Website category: jobs
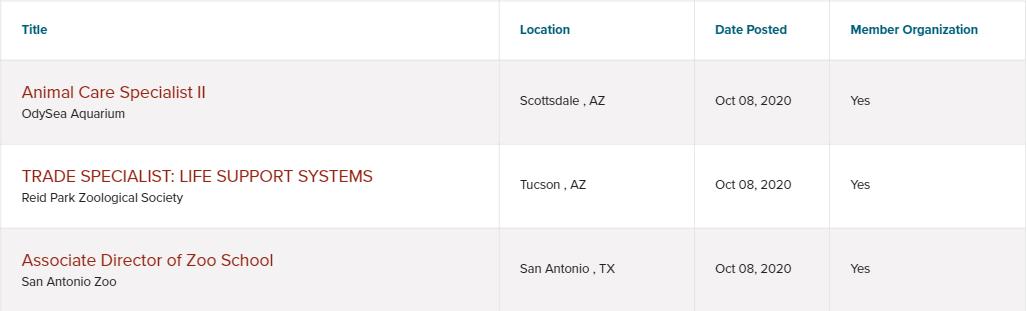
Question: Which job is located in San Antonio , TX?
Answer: Associate Director of Zoo School

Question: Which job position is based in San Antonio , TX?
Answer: Associate Director of Zoo School

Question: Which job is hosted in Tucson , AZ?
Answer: TRADE SPECIALIST: LIFE SUPPORT SYSTEMS

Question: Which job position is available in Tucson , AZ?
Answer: TRADE SPECIALIST: LIFE SUPPORT SYSTEMS

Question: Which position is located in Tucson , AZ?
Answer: TRADE SPECIALIST: LIFE SUPPORT SYSTEMS

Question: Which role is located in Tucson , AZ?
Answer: TRADE SPECIALIST: LIFE SUPPORT SYSTEMS

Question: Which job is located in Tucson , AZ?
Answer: TRADE SPECIALIST: LIFE SUPPORT SYSTEMS

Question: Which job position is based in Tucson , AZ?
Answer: TRADE SPECIALIST: LIFE SUPPORT SYSTEMS